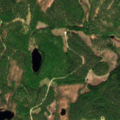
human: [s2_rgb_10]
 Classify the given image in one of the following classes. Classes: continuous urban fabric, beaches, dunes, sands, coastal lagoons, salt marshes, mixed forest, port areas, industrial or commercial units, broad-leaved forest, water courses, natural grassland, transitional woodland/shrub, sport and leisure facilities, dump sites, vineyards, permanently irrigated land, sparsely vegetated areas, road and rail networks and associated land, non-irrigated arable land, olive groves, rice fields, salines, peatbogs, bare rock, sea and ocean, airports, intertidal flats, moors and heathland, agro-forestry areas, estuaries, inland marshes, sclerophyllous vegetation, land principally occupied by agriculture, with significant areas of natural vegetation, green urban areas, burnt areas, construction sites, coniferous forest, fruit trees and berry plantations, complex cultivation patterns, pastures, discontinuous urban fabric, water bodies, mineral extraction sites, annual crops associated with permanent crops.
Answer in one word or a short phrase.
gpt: coniferous forest, mixed forest